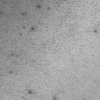
Atmospheric dust classification: not_dusty